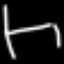
Label: chair